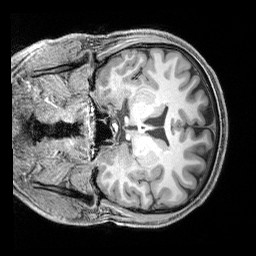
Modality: T1w
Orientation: coronal
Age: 29
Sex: male
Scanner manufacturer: siemens
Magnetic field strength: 3 T
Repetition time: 2.4 s
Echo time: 0.00215 s